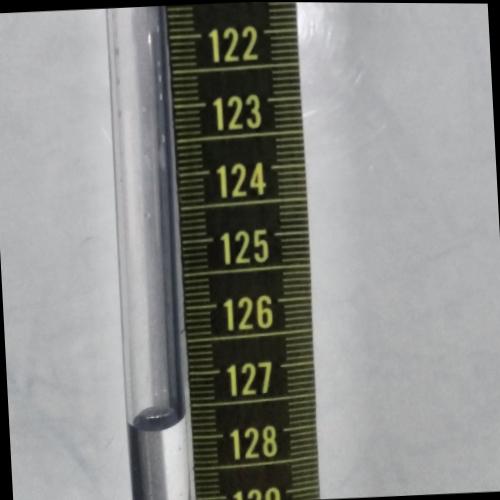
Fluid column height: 127.7 cm